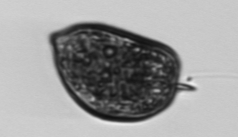
Label: Prorocentrum_micans